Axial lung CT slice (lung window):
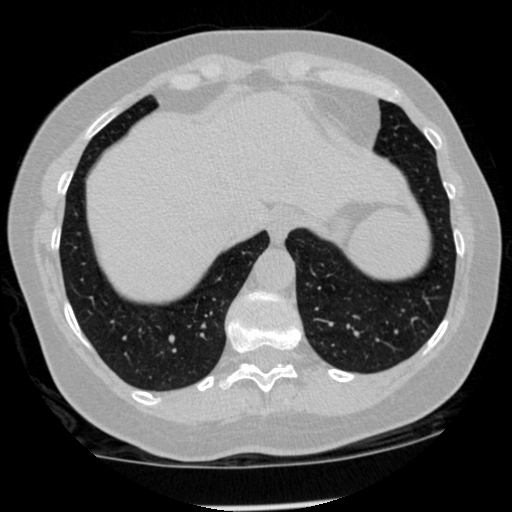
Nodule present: no